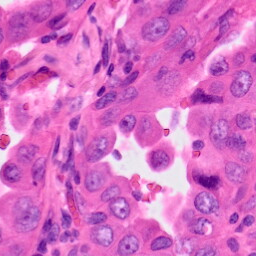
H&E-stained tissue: Lung